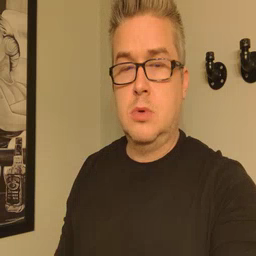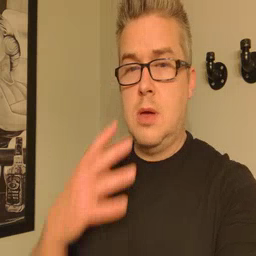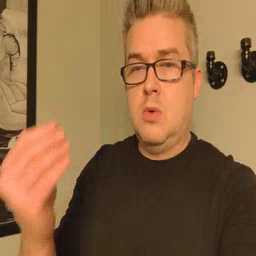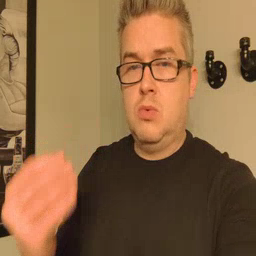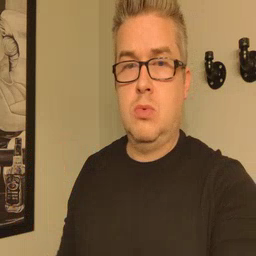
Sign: go